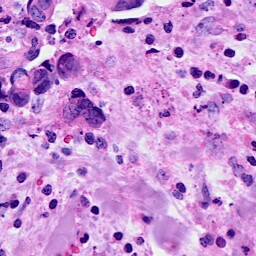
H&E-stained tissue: Breast